Question: So I create two models, one "Course" and one "Section" with scaffold and need Section to display Courses in a drop down menu that reflects any courses that were created in the course model and use it to create in section. I've been able to get the drop down menu displaying the courses created from "Course", but when I create the new section is displays the course as blank. Course has a Name, Department, Number, and Credit Hours. Section has Semester, Number, Course, and Room Number.
What I modified to make the drop down menu was ( in _form.html.erb of views of section )
'''
<div class="field">
<%= form.label "Courses", class: 'courses'%>
<%= form.collection_select(:section, Course.all, :id, :name) %>
</div>
'''
This gives an error of "Courses must exist"
Previously I had:
'''
<div class="field">
<%= form.label "Courses", class: 'courses'%>
<%= form.collection_select(:course_ids, Course.all, :id, :name) %>
'''
This did not give an error and allowed me to create a section, just without adding the selected course to the section database.
<URL>
From reading it appears :name should be defined in the models portion of Course, but when I try it gives an error. I also realize I do not have it set to record Course to a specific section ID which is why it isn't saving it when a new section is created. My question is, what do I add or modify to make that work? Is using collection select the wrong thing to do?
EDIT to include sections_controller.rb
'''
class SectionsController < ApplicationController
before_action :set_section, only: [:show, :edit, :update, :destroy]
# GET /sections
# GET /sections.json
def index
@sections = Section.all
end
# GET /sections/1
# GET /sections/1.json
def show
end
# GET /sections/new
def new
@section = Section.new
end
# GET /sections/1/edit
def edit
end
# POST /sections
# POST /sections.json
def create
@section = Section.new(section_params)
respond_to do |format|
if @section.save
format.html { redirect_to @section, notice: 'Section was successfully created.' }
format.json { render :show, status: :created, location: @section }
else
format.html { render :new }
format.json { render json: @section.errors, status: :unprocessable_entity }
end
end
end
# PATCH/PUT /sections/1
# PATCH/PUT /sections/1.json
def update
respond_to do |format|
if @section.update(section_params)
format.html { redirect_to @section, notice: 'Section was successfully updated.' }
format.json { render :show, status: :ok, location: @section }
else
format.html { render :edit }
format.json { render json: @section.errors, status: :unprocessable_entity }
end
end
end
# DELETE /sections/1
# DELETE /sections/1.json
def destroy
@section.destroy
respond_to do |format|
format.html { redirect_to sections_url, notice: 'Section was successfully destroyed.' }
format.json { head :no_content }
end
end
private
# Use callbacks to share common setup or constraints between actions.
def set_section
@section = Section.find(params[:id])
end
# Never trust parameters from the scary internet, only allow the white list through.
def section_params
params.require(:section).permit(:semester, :number, :course, :room_number)
end
end
'''
I believe I need to relate them somehow with the last part:
'''
def section_params
params.require(:section).permit(:semester, :number, :course, :room_number)
'''
EDIT:

http://rubyisonrails.com/pictures/part2.PNG">
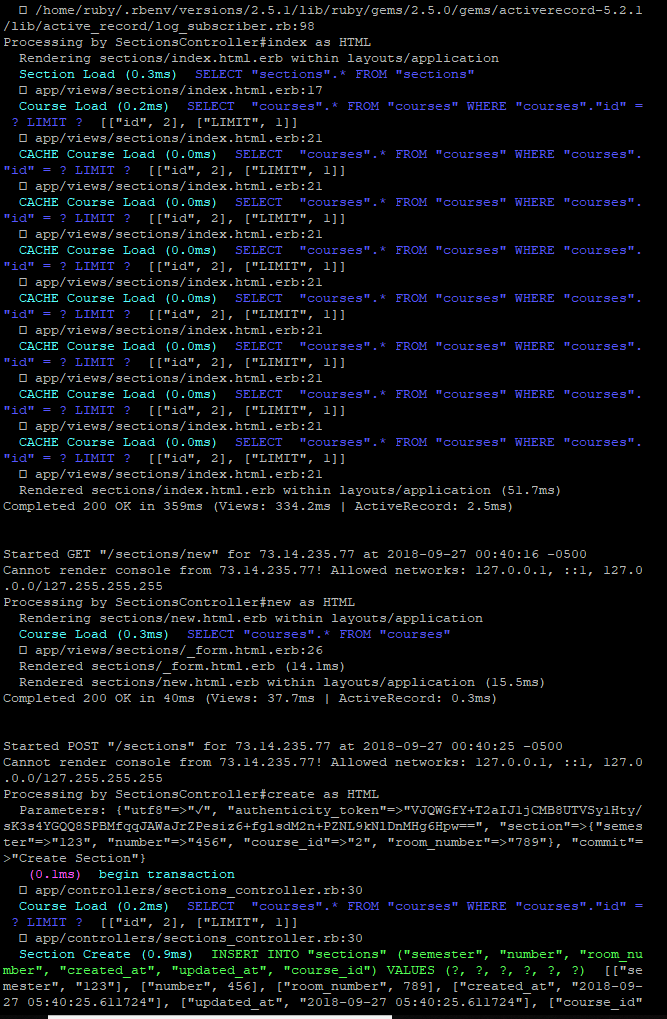
Answer: First, you should change 'courses' to 'course' in the 'Section' model. The association name for the 'belongs_to' should always be
'''
class Section < ApplicationRecord
belongs_to :course #singular name
end
'''
Second, you should have course_id column instead of course in the sections table. You can generate a migration which will reflect these changes in the table
'''
rails g migration modify_sections
'''
The above command should generate a file like 'xxxxxxxmodify_sections.rb' under 'db/migrate' folder. Open the file and add
'''
def change
add_column :sections, :course_id, :integer
remove_column :sections, :course, :integer
end
'''
and do 'rake db:migrate'
Now change the 'collection_select' like the below
'''
<%= form.collection_select(:course_id, Course.all, :id, :name) %>
'''
And in the 'sections_controller#create', add
'''
@section.course_id = params[:section][:course_id]
'''
before the 'respond_to do |format|'
Finally, change 'course' to 'course_id' in the 'section_params' method.
'''
def section_params
params.require(:section).permit(:semester, :number, :course_id, :room_number)
end
'''
As you are very new to the technology, I recommend you to follow the <URL> to learn.